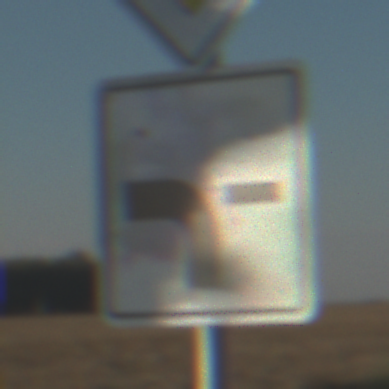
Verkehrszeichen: VerlaufVorfahrtsstrasse6
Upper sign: Vorfahrtsstrasse
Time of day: SunriseSunset
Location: Outdoor (Nature)
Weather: Clear
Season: NotSpecified
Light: Natural